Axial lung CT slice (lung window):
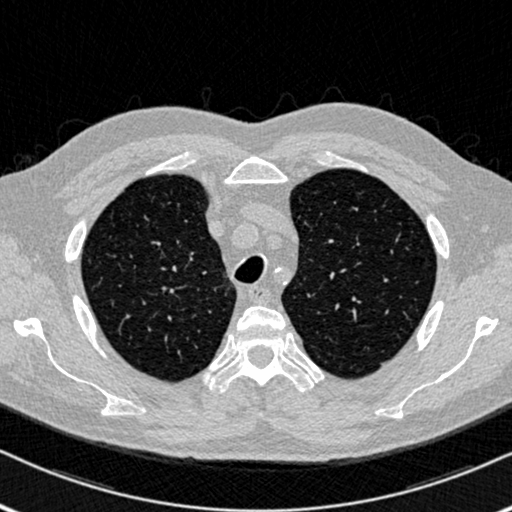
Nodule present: no